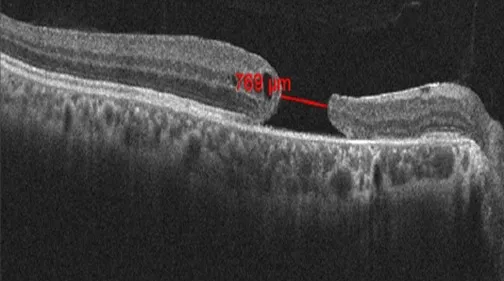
Preoperative optical coherence tomography showing full thickness traumatic macular hole. The minimum linear diameter was 769 microm.
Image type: ophthalmic_imaging (oct)